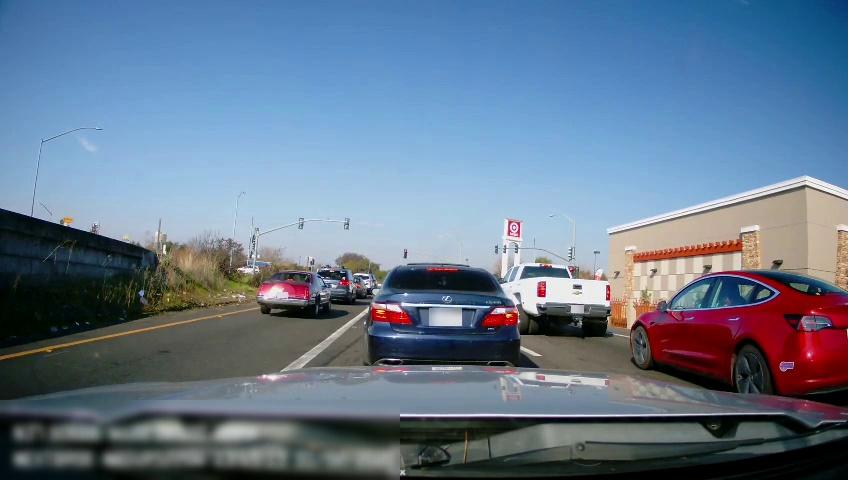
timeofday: Day
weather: Sunny
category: Drivable Space
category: Vehicles | Car
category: Vehicles | SUV
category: Vehicles | Car
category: Vehicles | SUV
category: Vehicles | Car
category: Vehicles | Truck
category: Vehicles | Car
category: Vehicles | Car
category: Lanes | Alternate Lane
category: Lanes | Current Lane
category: Lanes | Current Lane
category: Lanes | Alternate Lane
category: Traffic | Lights
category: Traffic | Lights
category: Traffic | Lights
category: Traffic | Lights
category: Traffic | Lights
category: Traffic | Lights
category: Traffic | Lights